Question: What is the measurement shown in the image?
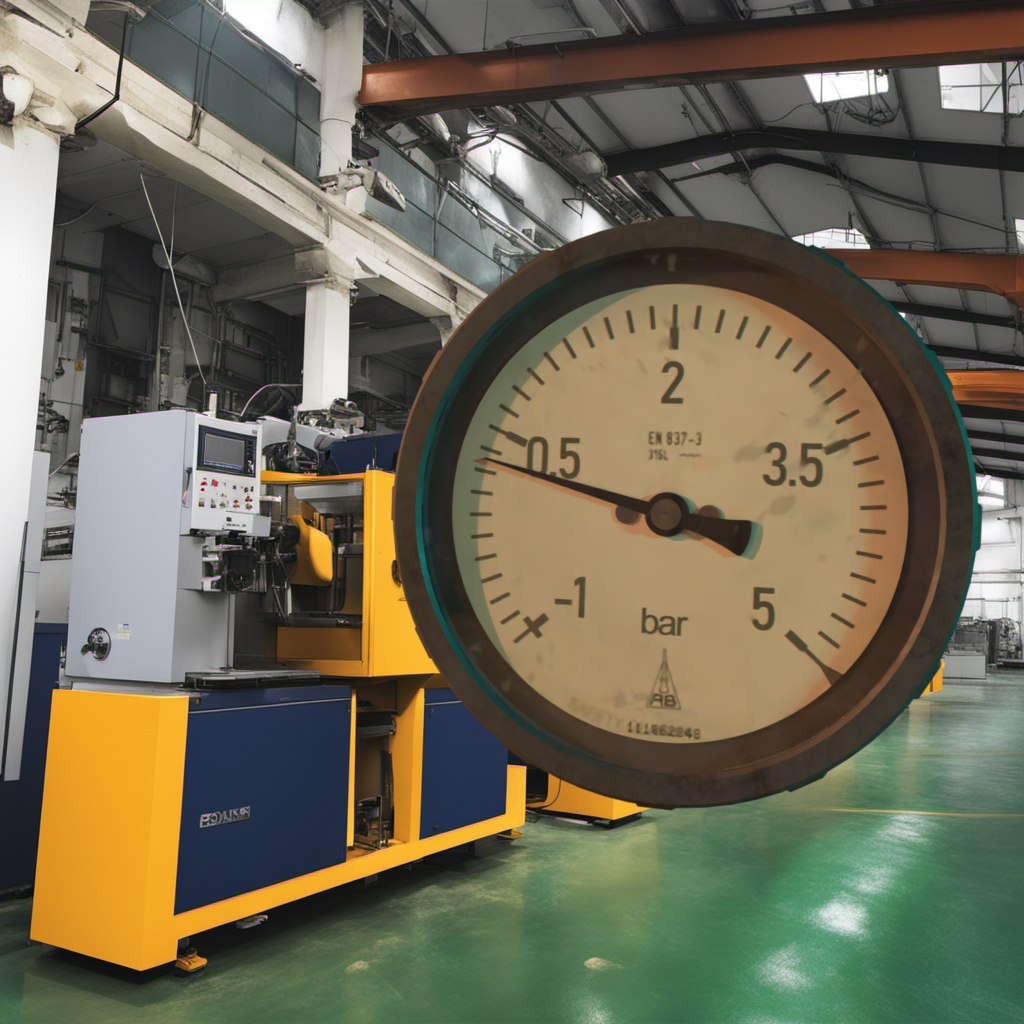
Answer: The result is 0.27
Question: What is the reading range of this measurement?
Answer: The range is from -1 to 5
Question: What is the minimum and maximum value range of this measurement?
Answer: The minimum value is -1 and the maximum value is 5